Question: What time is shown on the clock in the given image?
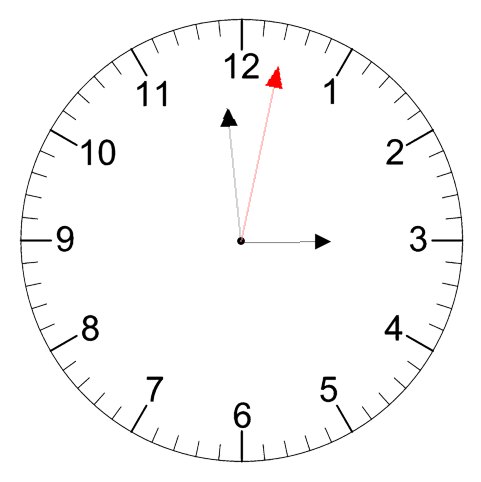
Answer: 02:59:02